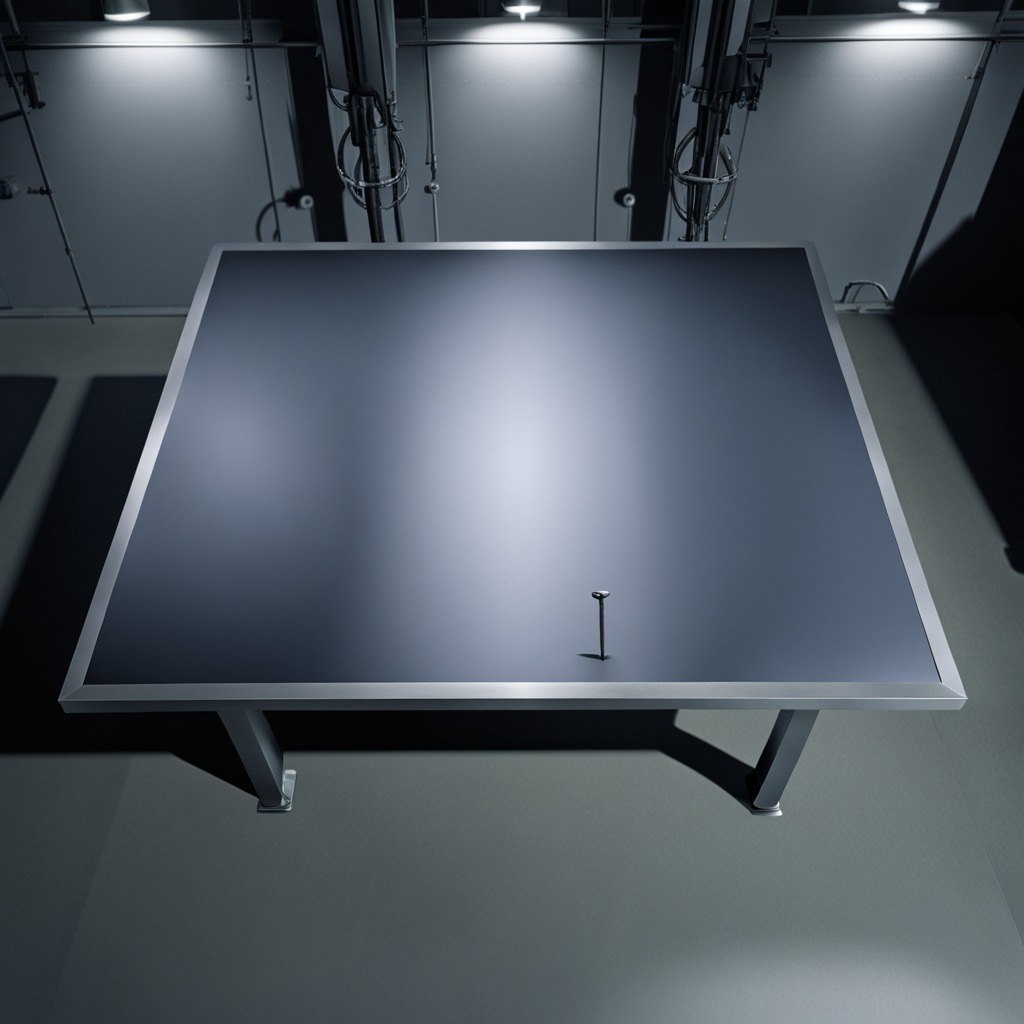
A nail is lying on the clean empty table in the basement in the evening soft directional lighting on the tabletop realistic grain studio-quality clarity centered framing